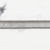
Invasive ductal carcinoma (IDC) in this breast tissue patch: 0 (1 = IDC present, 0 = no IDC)